Interaction volume radius: 5 \u00c5
Interaction volume height: 30 \u00c5
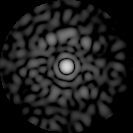
Disorder parameter: 0.8323